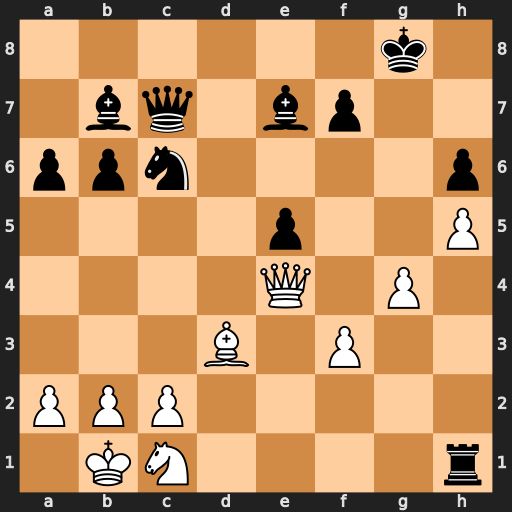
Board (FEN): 6k1/1bq1bp2/ppn4p/4p2P/4Q1P1/3B1P2/PPP5/1KN4r
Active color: w
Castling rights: -
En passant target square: -
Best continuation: Qh7+ Kf8 Qh8#